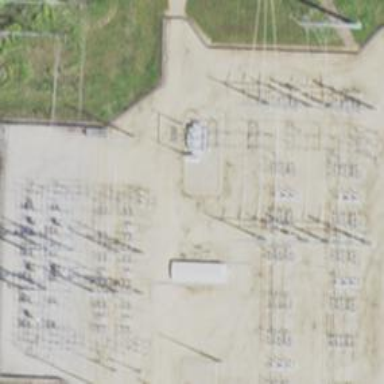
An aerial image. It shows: Switch used for power control.